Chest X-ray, PA view. Patient: 56 years old, sex F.
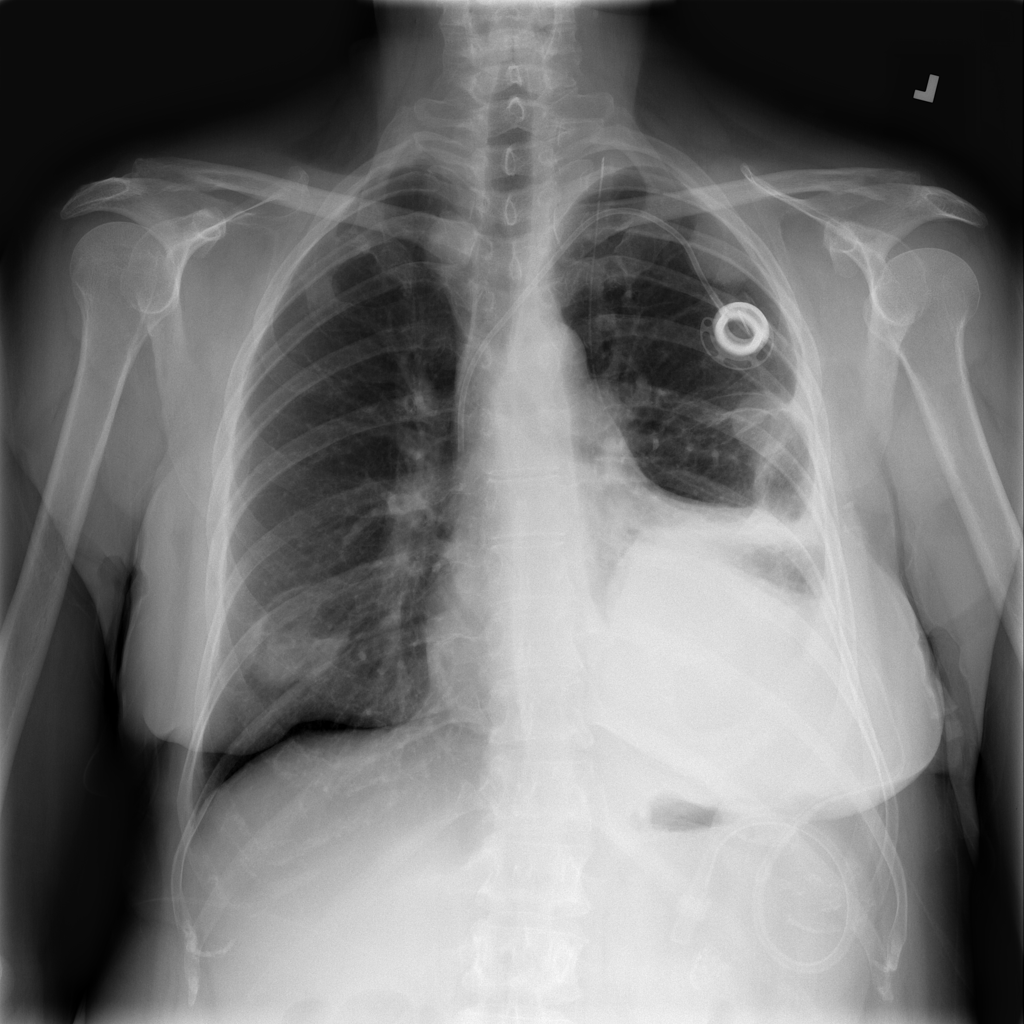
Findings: No Finding